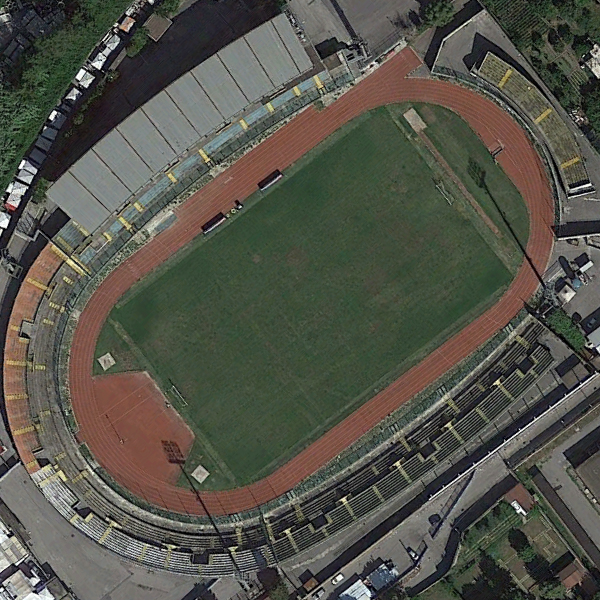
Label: Stadium